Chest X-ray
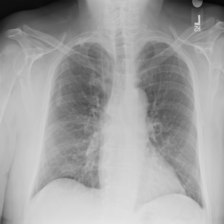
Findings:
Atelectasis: negative
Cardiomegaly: negative
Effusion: negative
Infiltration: negative
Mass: negative
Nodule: negative
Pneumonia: negative
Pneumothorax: negative
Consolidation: negative
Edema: negative
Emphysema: negative
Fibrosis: negative
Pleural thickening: negative
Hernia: negative